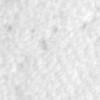
Label: no_change